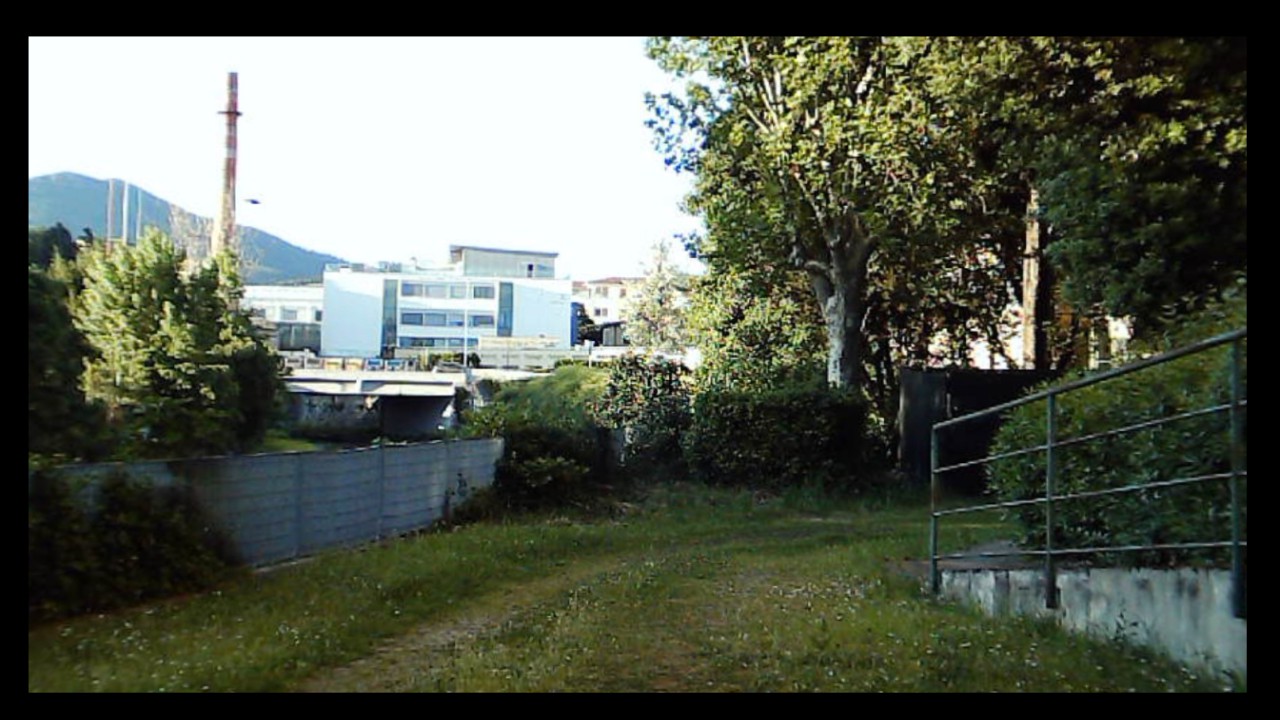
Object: DJI Tello EDU

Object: DarwinFPV cineape20